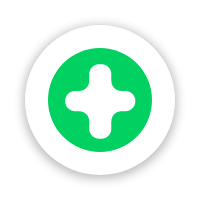
Cursor type: zoom_in
OS/theme: linux-google-cursor
Variant: blue